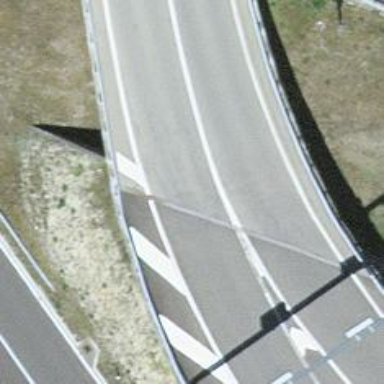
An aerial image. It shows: Bridge along trunk link highway.